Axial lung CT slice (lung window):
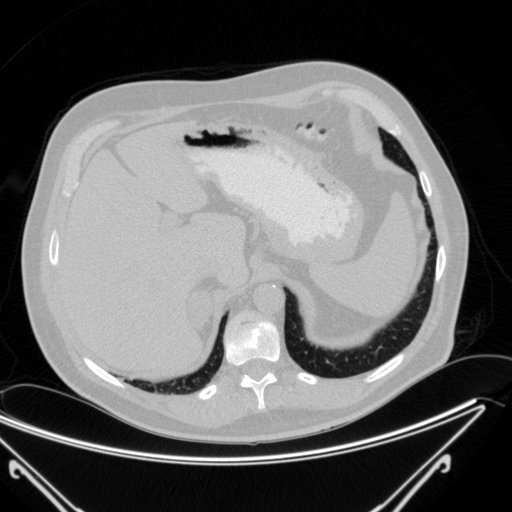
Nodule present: no